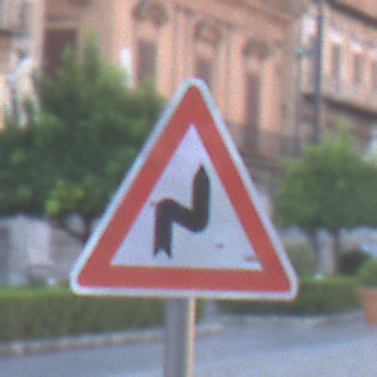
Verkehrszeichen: DoppelkurveRechts
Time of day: SunriseSunset
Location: Outdoor (Urban)
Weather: PartlyCloudy
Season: NotSpecified
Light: Natural